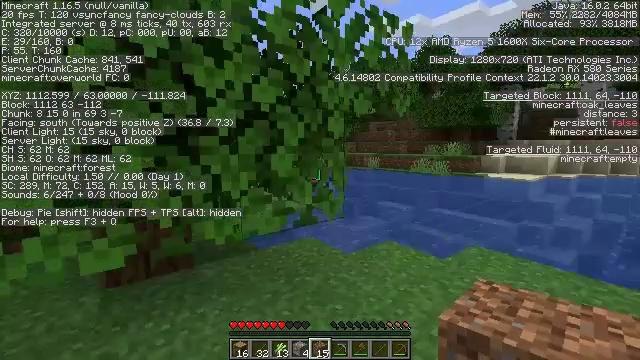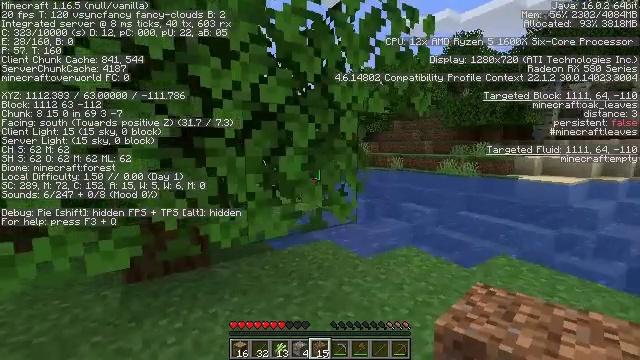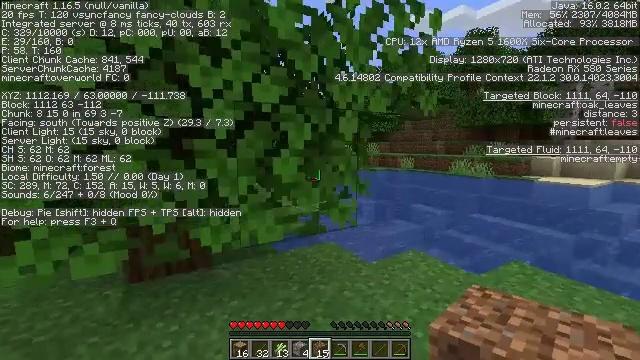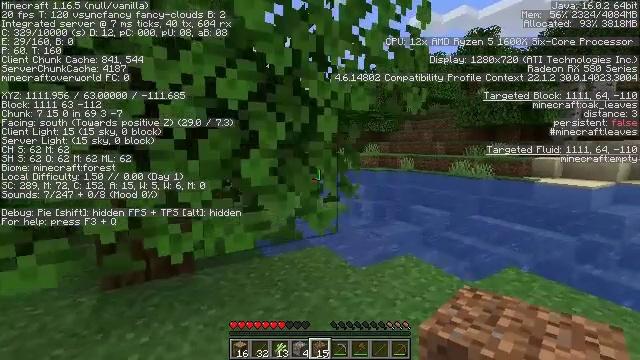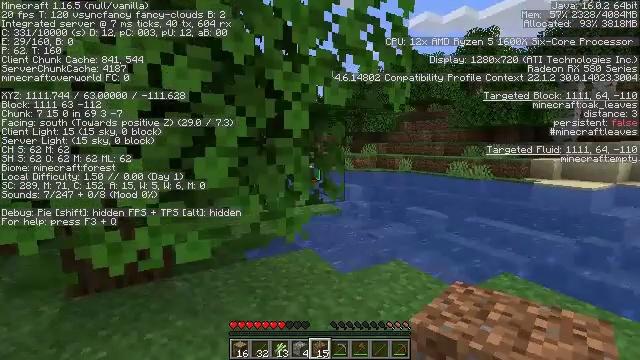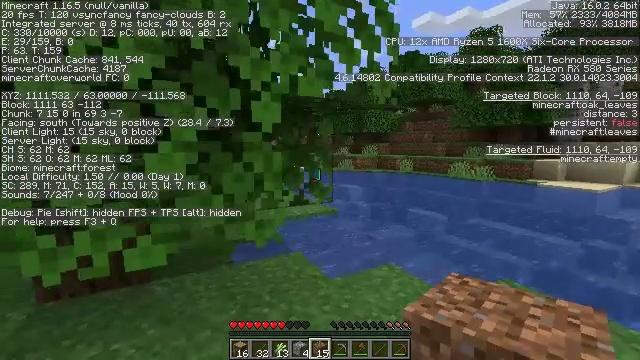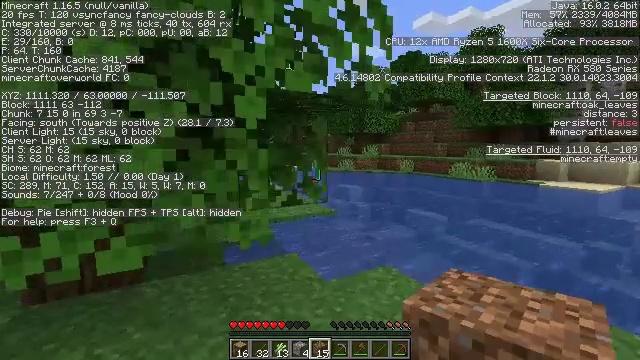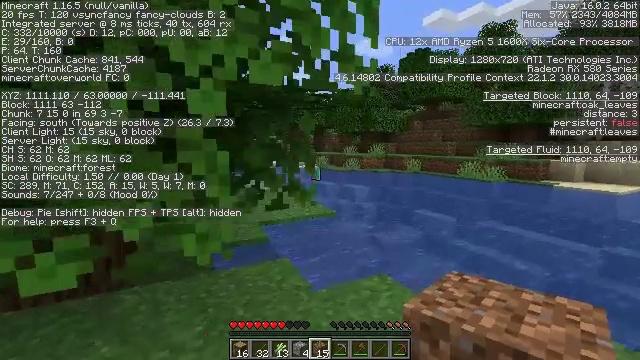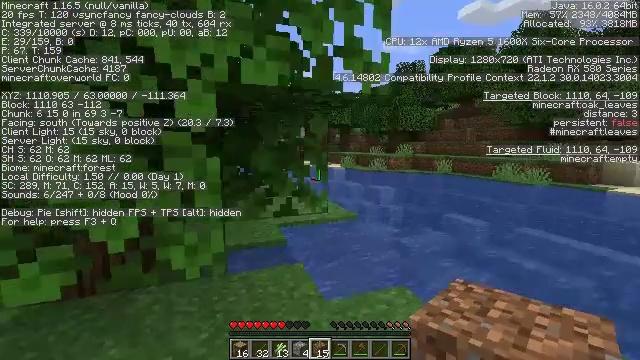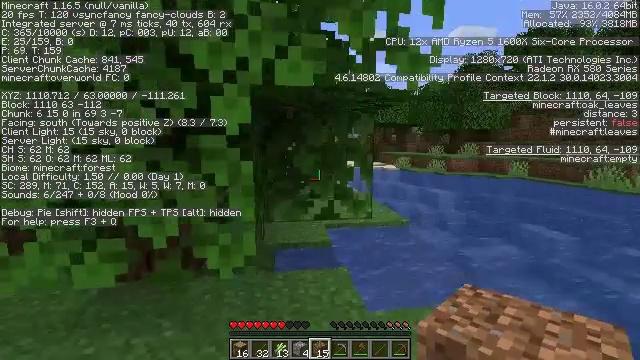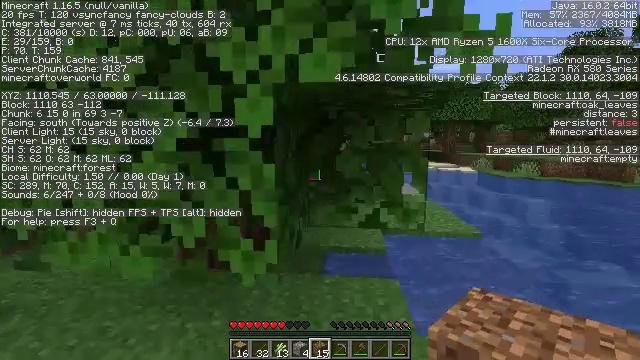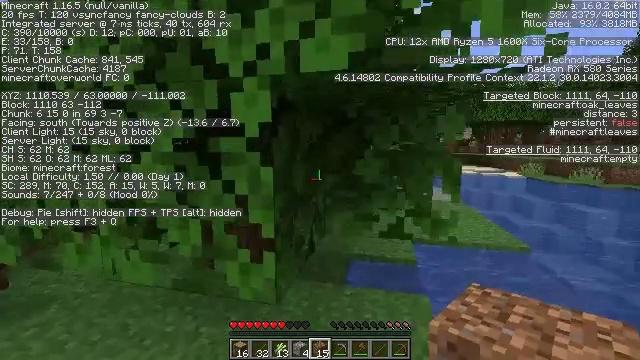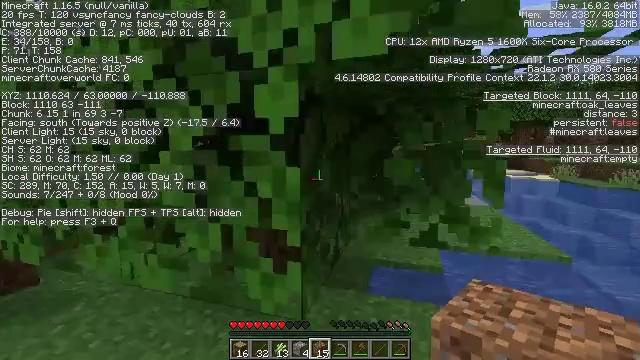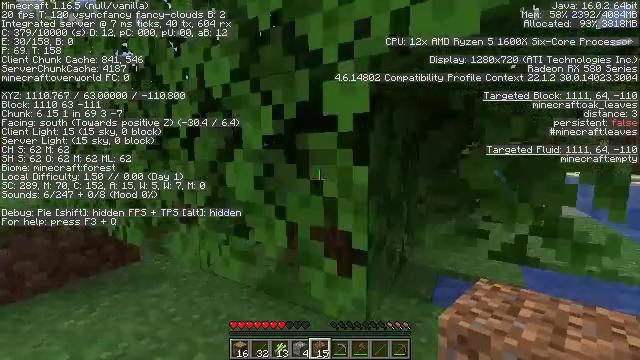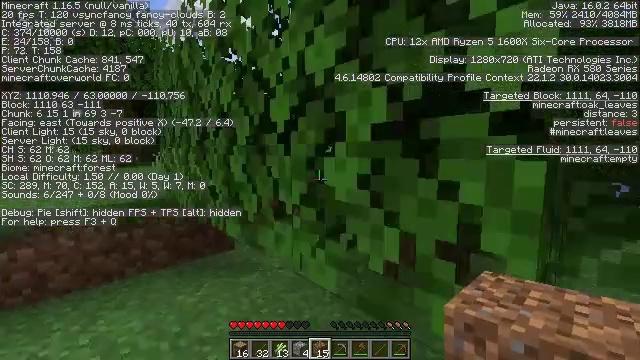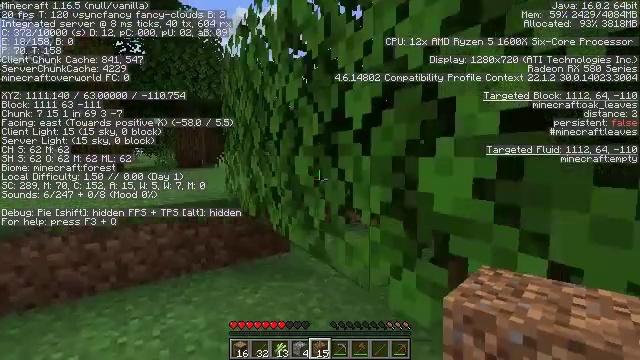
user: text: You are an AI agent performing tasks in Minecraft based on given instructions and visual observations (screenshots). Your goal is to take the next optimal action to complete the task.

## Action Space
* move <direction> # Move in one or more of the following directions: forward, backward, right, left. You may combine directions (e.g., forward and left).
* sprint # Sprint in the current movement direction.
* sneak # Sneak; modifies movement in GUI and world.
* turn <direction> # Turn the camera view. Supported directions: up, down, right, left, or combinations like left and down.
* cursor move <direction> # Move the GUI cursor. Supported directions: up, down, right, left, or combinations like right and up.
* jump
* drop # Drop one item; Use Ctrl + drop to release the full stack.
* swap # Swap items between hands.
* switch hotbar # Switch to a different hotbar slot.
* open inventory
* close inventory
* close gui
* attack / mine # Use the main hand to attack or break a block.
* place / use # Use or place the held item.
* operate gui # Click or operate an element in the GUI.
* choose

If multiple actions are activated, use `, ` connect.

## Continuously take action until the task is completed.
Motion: motion action
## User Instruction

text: Hunt a sheep.
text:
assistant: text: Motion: move forward and move right, turn left
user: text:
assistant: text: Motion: move forward and move right, turn left
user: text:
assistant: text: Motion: move forward and move right
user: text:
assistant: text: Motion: move forward and move right
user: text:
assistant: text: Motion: move forward and move right
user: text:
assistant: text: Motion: move forward and move right
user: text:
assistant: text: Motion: move forward and move right, turn left
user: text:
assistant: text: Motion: move forward and move right, turn left
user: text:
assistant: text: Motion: move forward and move right, turn left
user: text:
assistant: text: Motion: move forward and move right, turn left
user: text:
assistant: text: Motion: move forward and move left, turn left
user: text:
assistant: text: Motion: move forward and move left, turn left
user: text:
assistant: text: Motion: move forward and move left, turn left
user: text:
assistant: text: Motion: move forward and move left, turn left
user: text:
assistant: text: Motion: move forward and move left, turn left
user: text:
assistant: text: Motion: move forward and move left, turn left
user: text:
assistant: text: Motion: move forward and move left, turn left and up
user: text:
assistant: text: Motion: move forward and move left, turn left
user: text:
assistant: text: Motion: move forward and move left
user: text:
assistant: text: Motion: move forward and move left, turn left
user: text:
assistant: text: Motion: move forward and move left
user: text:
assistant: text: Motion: move forward and move left
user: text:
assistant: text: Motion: move forward and move left
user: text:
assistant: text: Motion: move forward and move left
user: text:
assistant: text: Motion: move forward
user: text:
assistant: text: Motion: move forward
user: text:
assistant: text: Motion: move forward
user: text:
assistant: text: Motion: move forward
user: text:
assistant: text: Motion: move forward
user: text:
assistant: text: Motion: move forward